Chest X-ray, AP view. Patient: 58 years old, sex F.
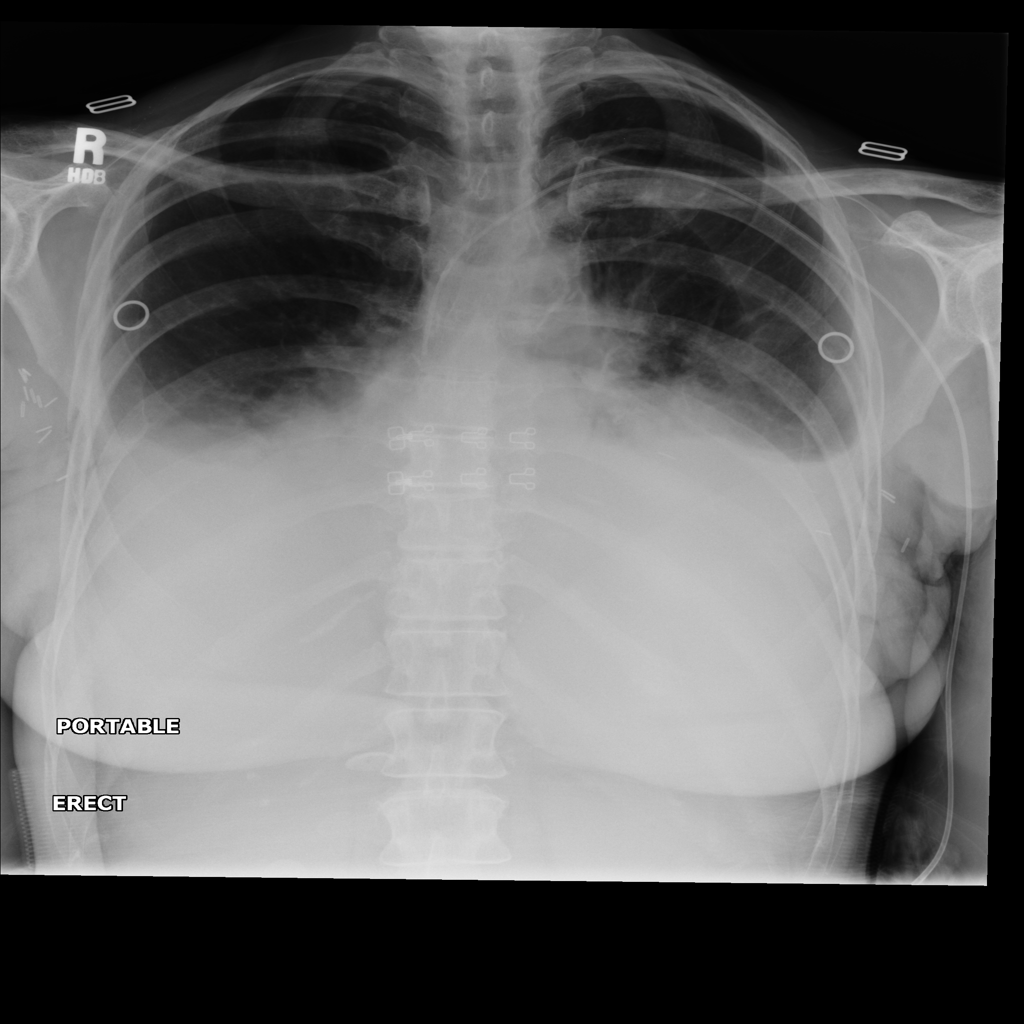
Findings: No Finding